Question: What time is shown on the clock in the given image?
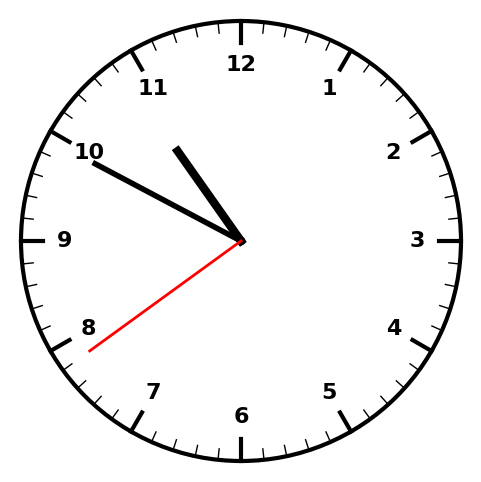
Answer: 10:49:39